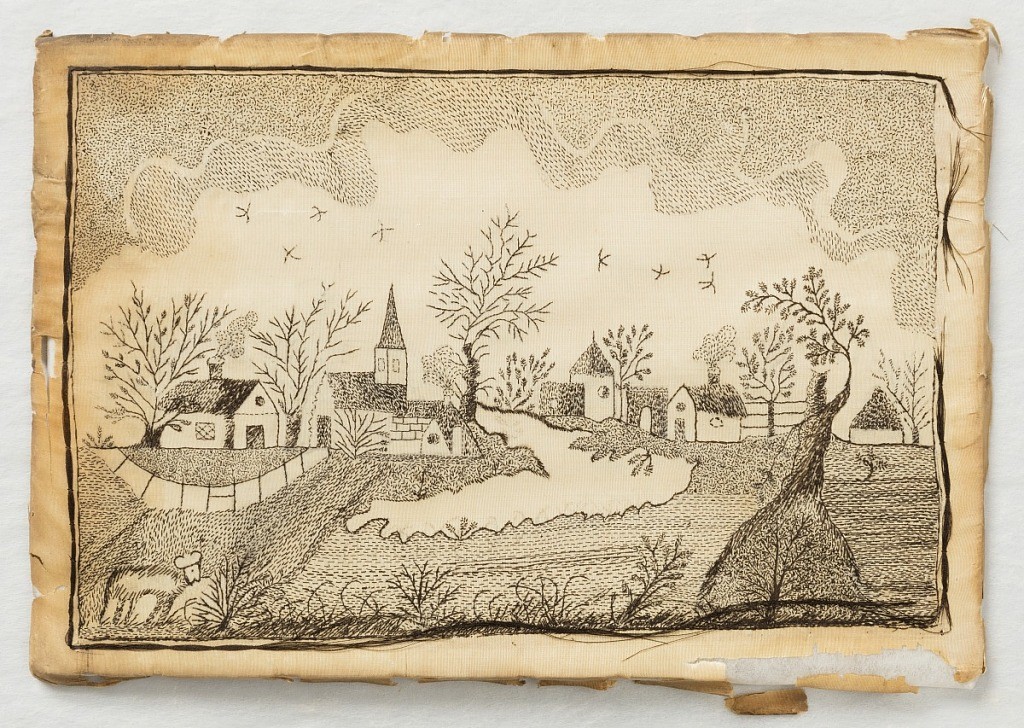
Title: Sampler
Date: early 19th century
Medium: silk embroidery on silk foundation Technique: embroidered in running and stem stitches on plain weave foundation
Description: "Print" work picture of rural landscape in black and white.